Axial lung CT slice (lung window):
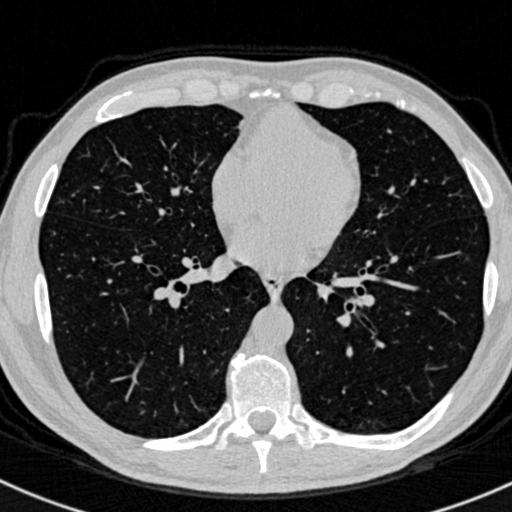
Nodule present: no